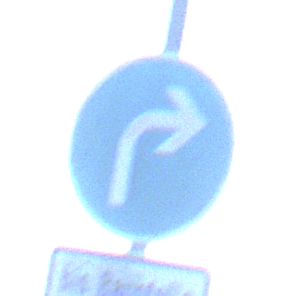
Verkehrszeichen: VorgeschriebeneFahrtrichtungRechts
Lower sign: SonstigeFahrzeugePersonengruppenFrei2
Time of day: MorningAfternoon
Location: Outdoor (Nature)
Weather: PartlyCloudy
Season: NotSpecified
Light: Natural